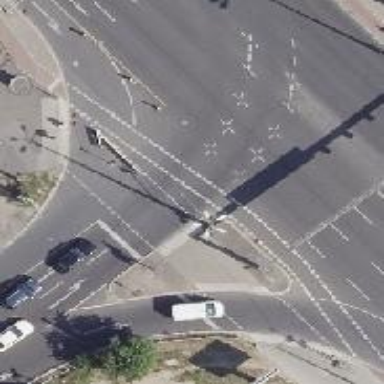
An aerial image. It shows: Crossing with traffic signals.